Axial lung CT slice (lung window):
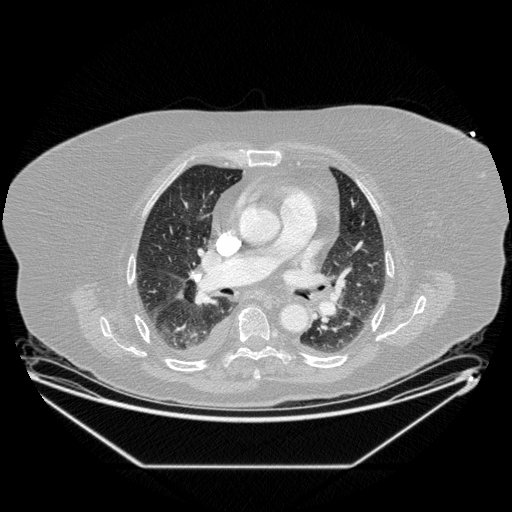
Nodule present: no